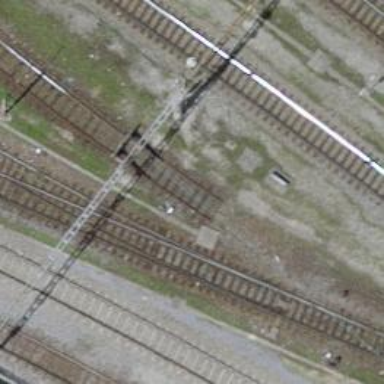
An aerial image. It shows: Disused railway yard with one track.